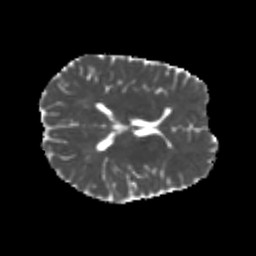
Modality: MD
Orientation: axial
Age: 21
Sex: male
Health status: healthy
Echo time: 0.074 s